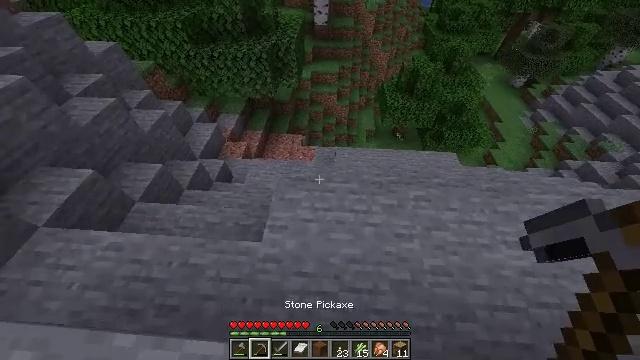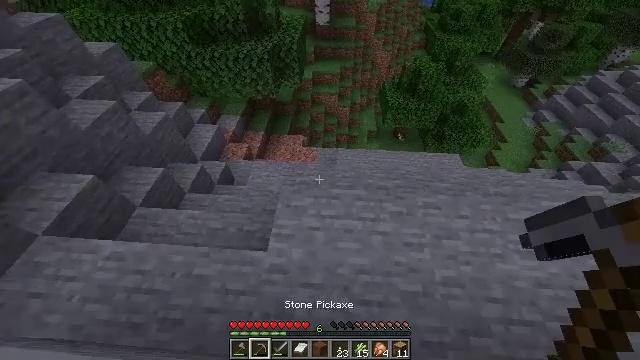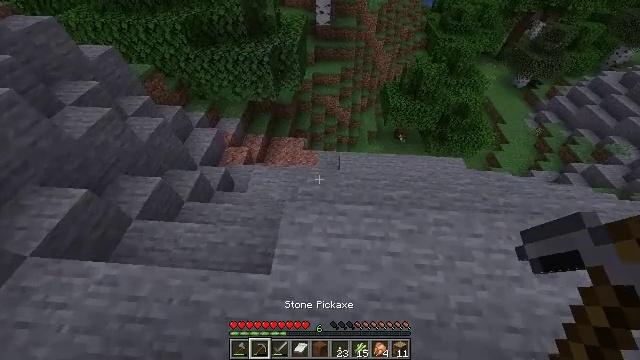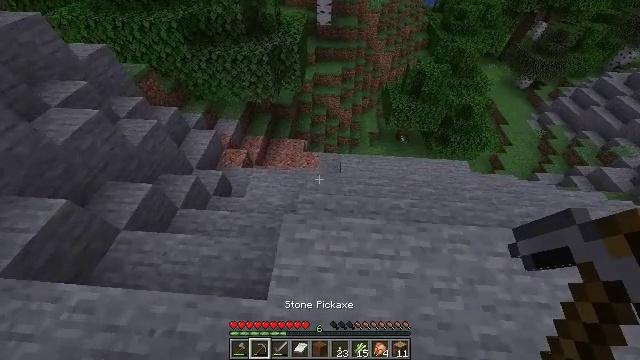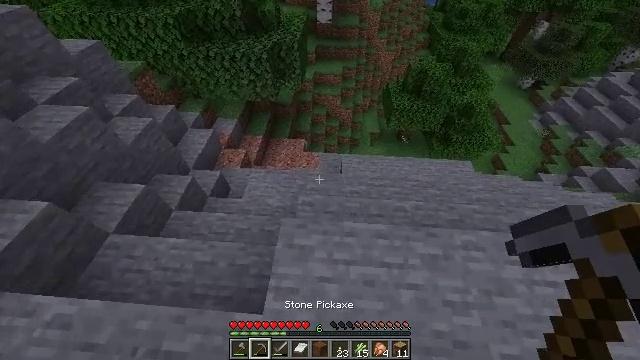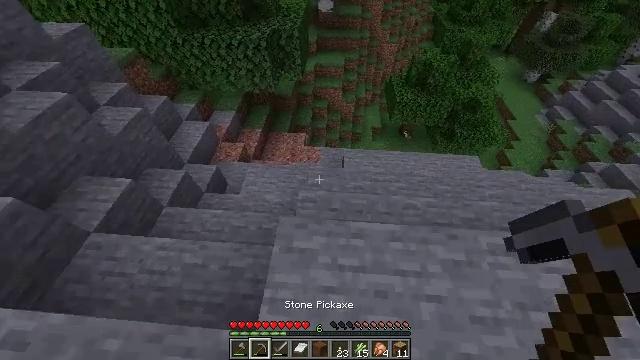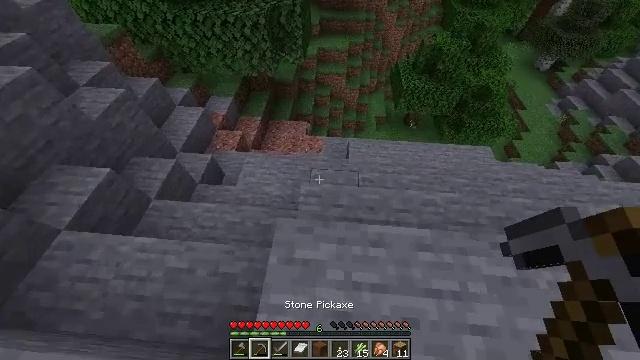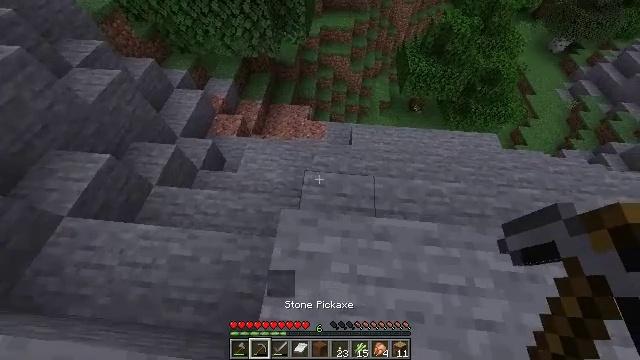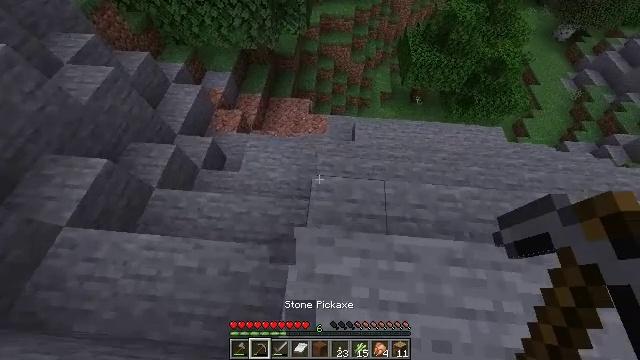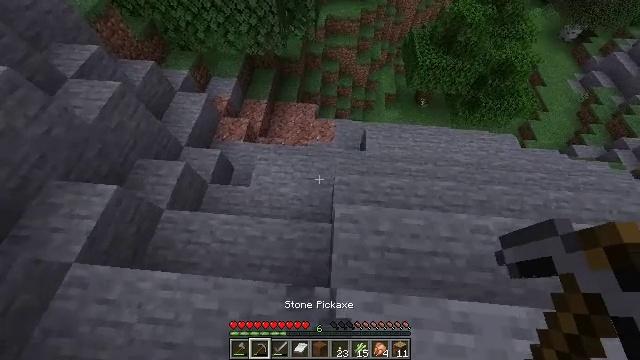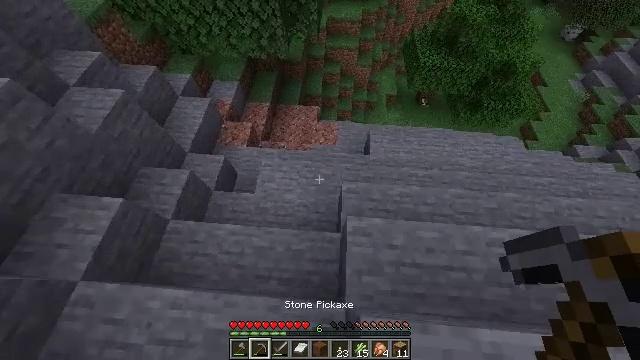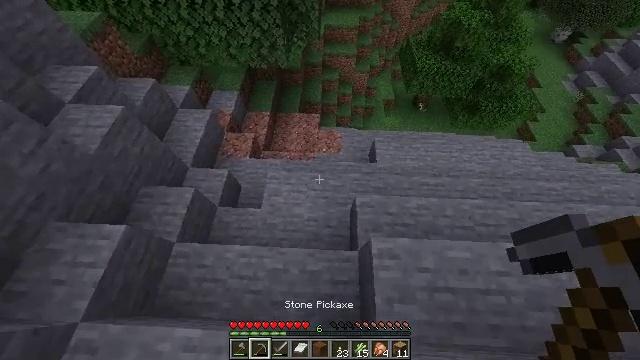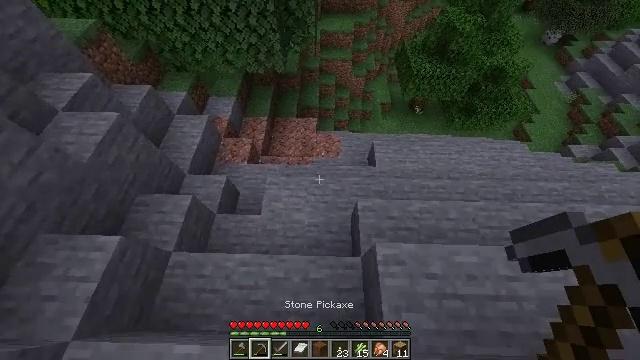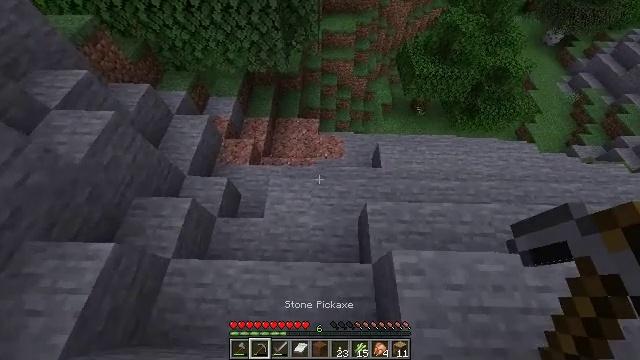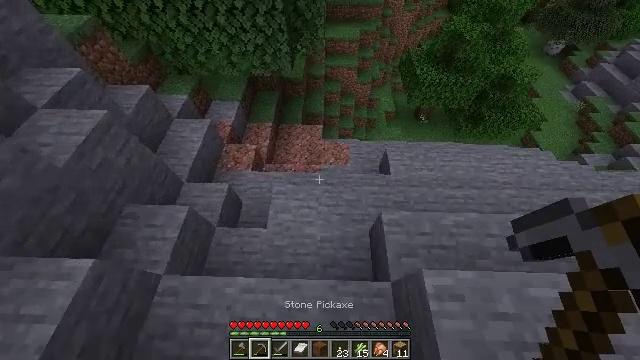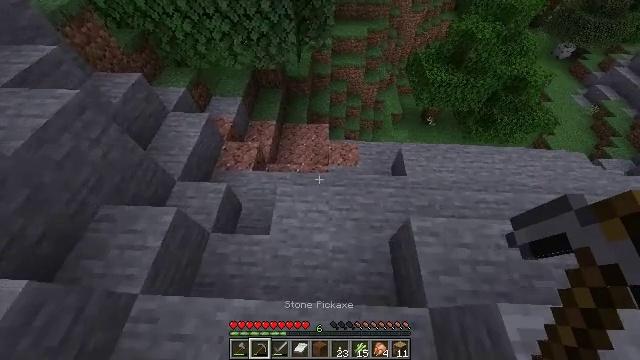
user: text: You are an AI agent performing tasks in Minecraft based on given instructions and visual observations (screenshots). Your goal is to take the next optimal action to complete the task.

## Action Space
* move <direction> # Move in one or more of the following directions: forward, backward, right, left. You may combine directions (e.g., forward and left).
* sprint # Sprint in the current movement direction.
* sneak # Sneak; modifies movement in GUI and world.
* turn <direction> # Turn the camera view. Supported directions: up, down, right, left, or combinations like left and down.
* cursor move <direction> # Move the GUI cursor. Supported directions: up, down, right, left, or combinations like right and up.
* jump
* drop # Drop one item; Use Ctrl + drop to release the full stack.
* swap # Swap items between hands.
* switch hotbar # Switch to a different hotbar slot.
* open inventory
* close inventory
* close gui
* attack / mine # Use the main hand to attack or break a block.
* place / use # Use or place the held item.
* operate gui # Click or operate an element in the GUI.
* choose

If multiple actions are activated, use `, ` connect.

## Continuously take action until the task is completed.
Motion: motion action
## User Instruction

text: Pick the delicate lily of the valley flower.
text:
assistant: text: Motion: move forward
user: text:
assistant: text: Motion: move forward
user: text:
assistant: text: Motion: move forward
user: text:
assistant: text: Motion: move forward
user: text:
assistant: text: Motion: move forward and move left, turn down
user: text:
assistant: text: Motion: move forward and move left, turn down
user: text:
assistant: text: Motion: move forward and move left, turn down
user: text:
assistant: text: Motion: move forward and move left, turn down
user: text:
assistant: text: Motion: move forward and move left
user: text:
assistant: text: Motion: move forward and move left
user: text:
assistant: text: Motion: move forward and move left, turn right and up
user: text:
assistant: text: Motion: move forward and move left, turn right and up
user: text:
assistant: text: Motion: move forward and move left
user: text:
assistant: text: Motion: move forward, turn up
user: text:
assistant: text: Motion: move forward, turn up
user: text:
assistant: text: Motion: move forward
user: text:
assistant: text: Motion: move forward
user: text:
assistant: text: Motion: move forward
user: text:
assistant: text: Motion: move forward
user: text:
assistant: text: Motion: move forward
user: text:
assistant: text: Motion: move forward, turn right and up
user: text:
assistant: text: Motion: move forward, turn right
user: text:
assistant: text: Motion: move forward and move left, turn right
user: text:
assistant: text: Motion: move forward and move left, turn right
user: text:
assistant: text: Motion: move forward and move left
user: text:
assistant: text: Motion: move forward and move left
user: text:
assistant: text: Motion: move forward
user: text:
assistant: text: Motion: move forward
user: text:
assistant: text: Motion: move forward
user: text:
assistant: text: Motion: move forward